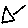
Label: triangle